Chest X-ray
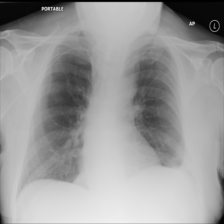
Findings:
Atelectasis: positive
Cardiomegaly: negative
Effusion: negative
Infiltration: negative
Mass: negative
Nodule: negative
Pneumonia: negative
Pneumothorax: negative
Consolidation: negative
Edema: negative
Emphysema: negative
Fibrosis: negative
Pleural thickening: negative
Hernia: negative